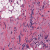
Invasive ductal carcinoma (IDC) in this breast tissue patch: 1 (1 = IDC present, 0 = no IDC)